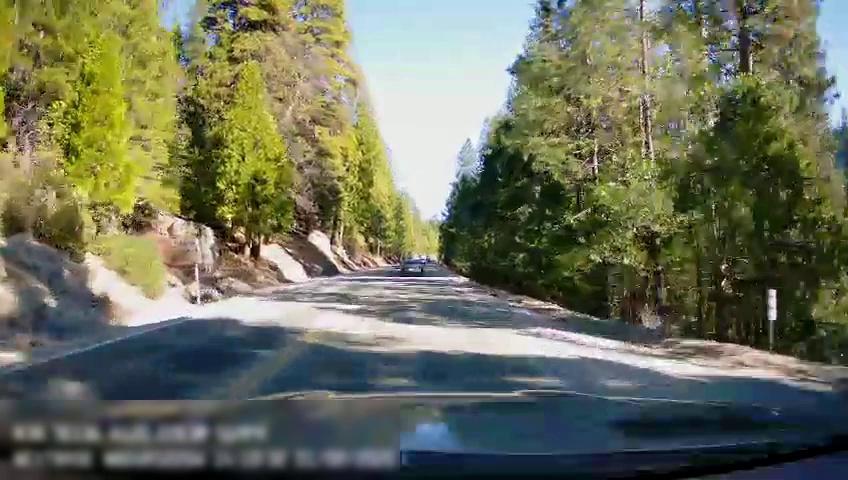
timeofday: Day
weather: Sunny
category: Drivable Space
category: Vehicles | Car
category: Lanes | Opposite Lane
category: Lanes | Opposite Lane
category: Lanes | Current Lane